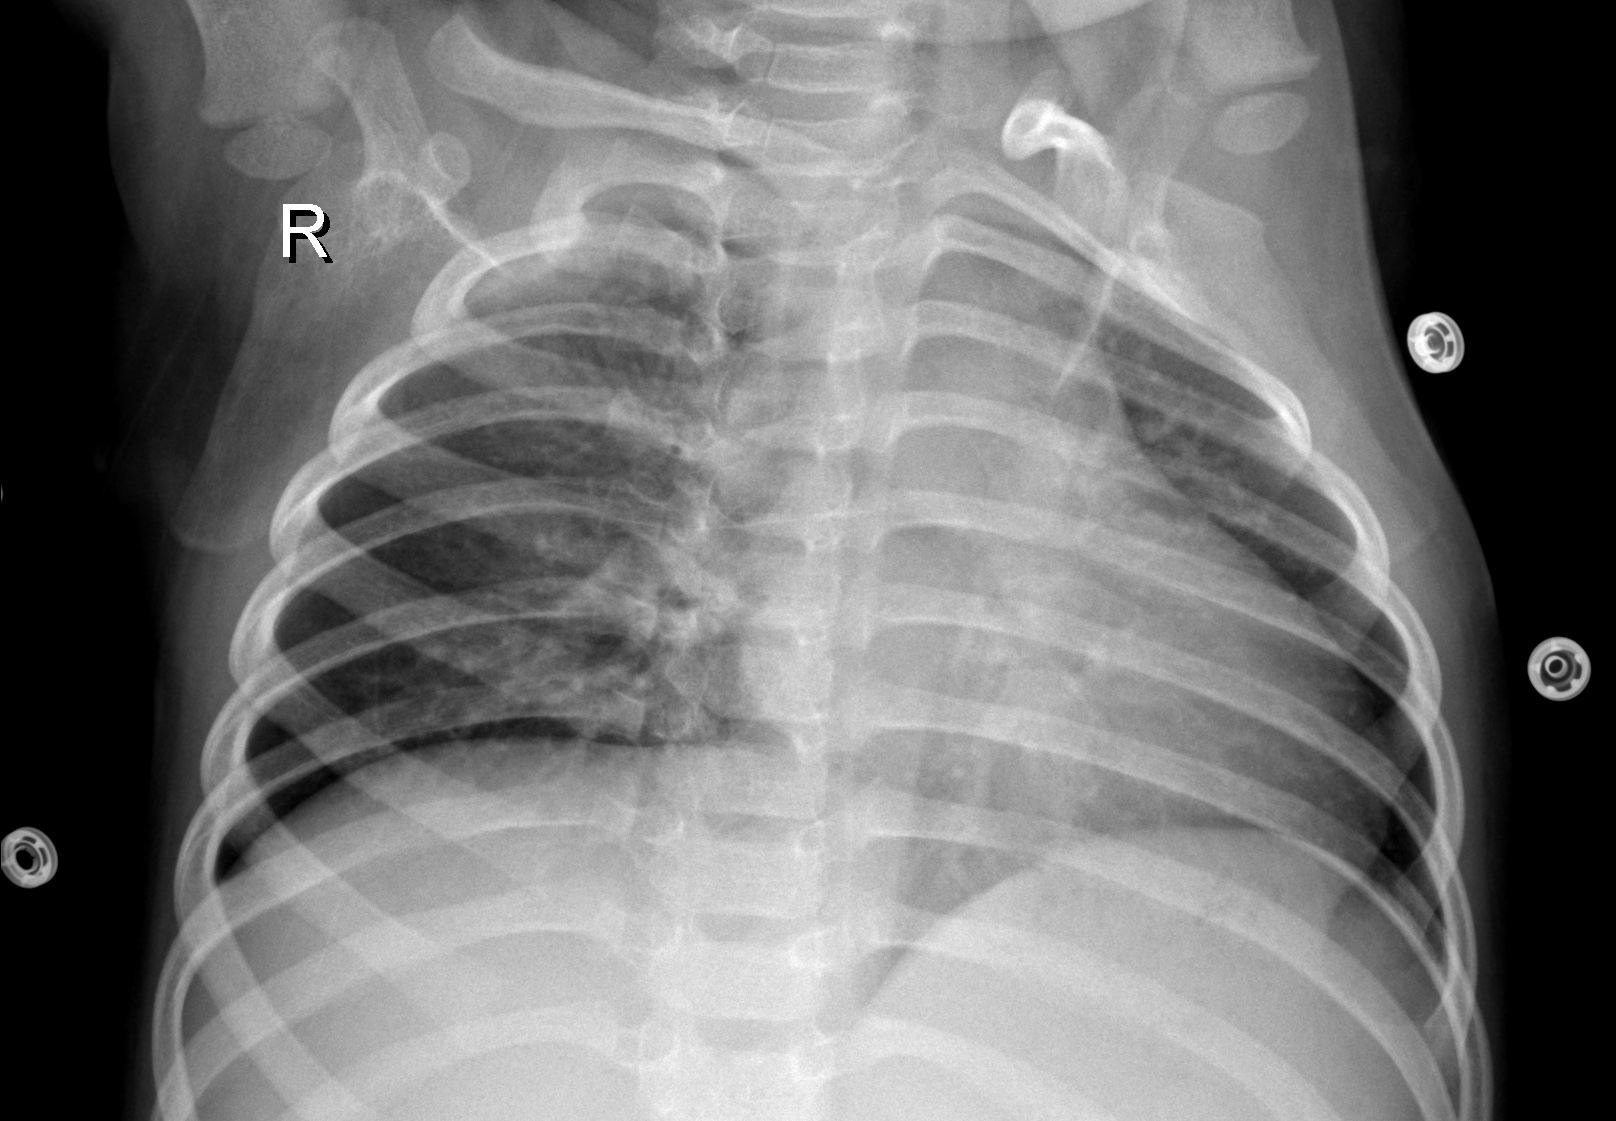
Diagnosis: NORMAL